Interaction volume radius: 5 \u00c5
Interaction volume height: 25 \u00c5
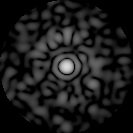
Disorder parameter: 0.7887